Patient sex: M
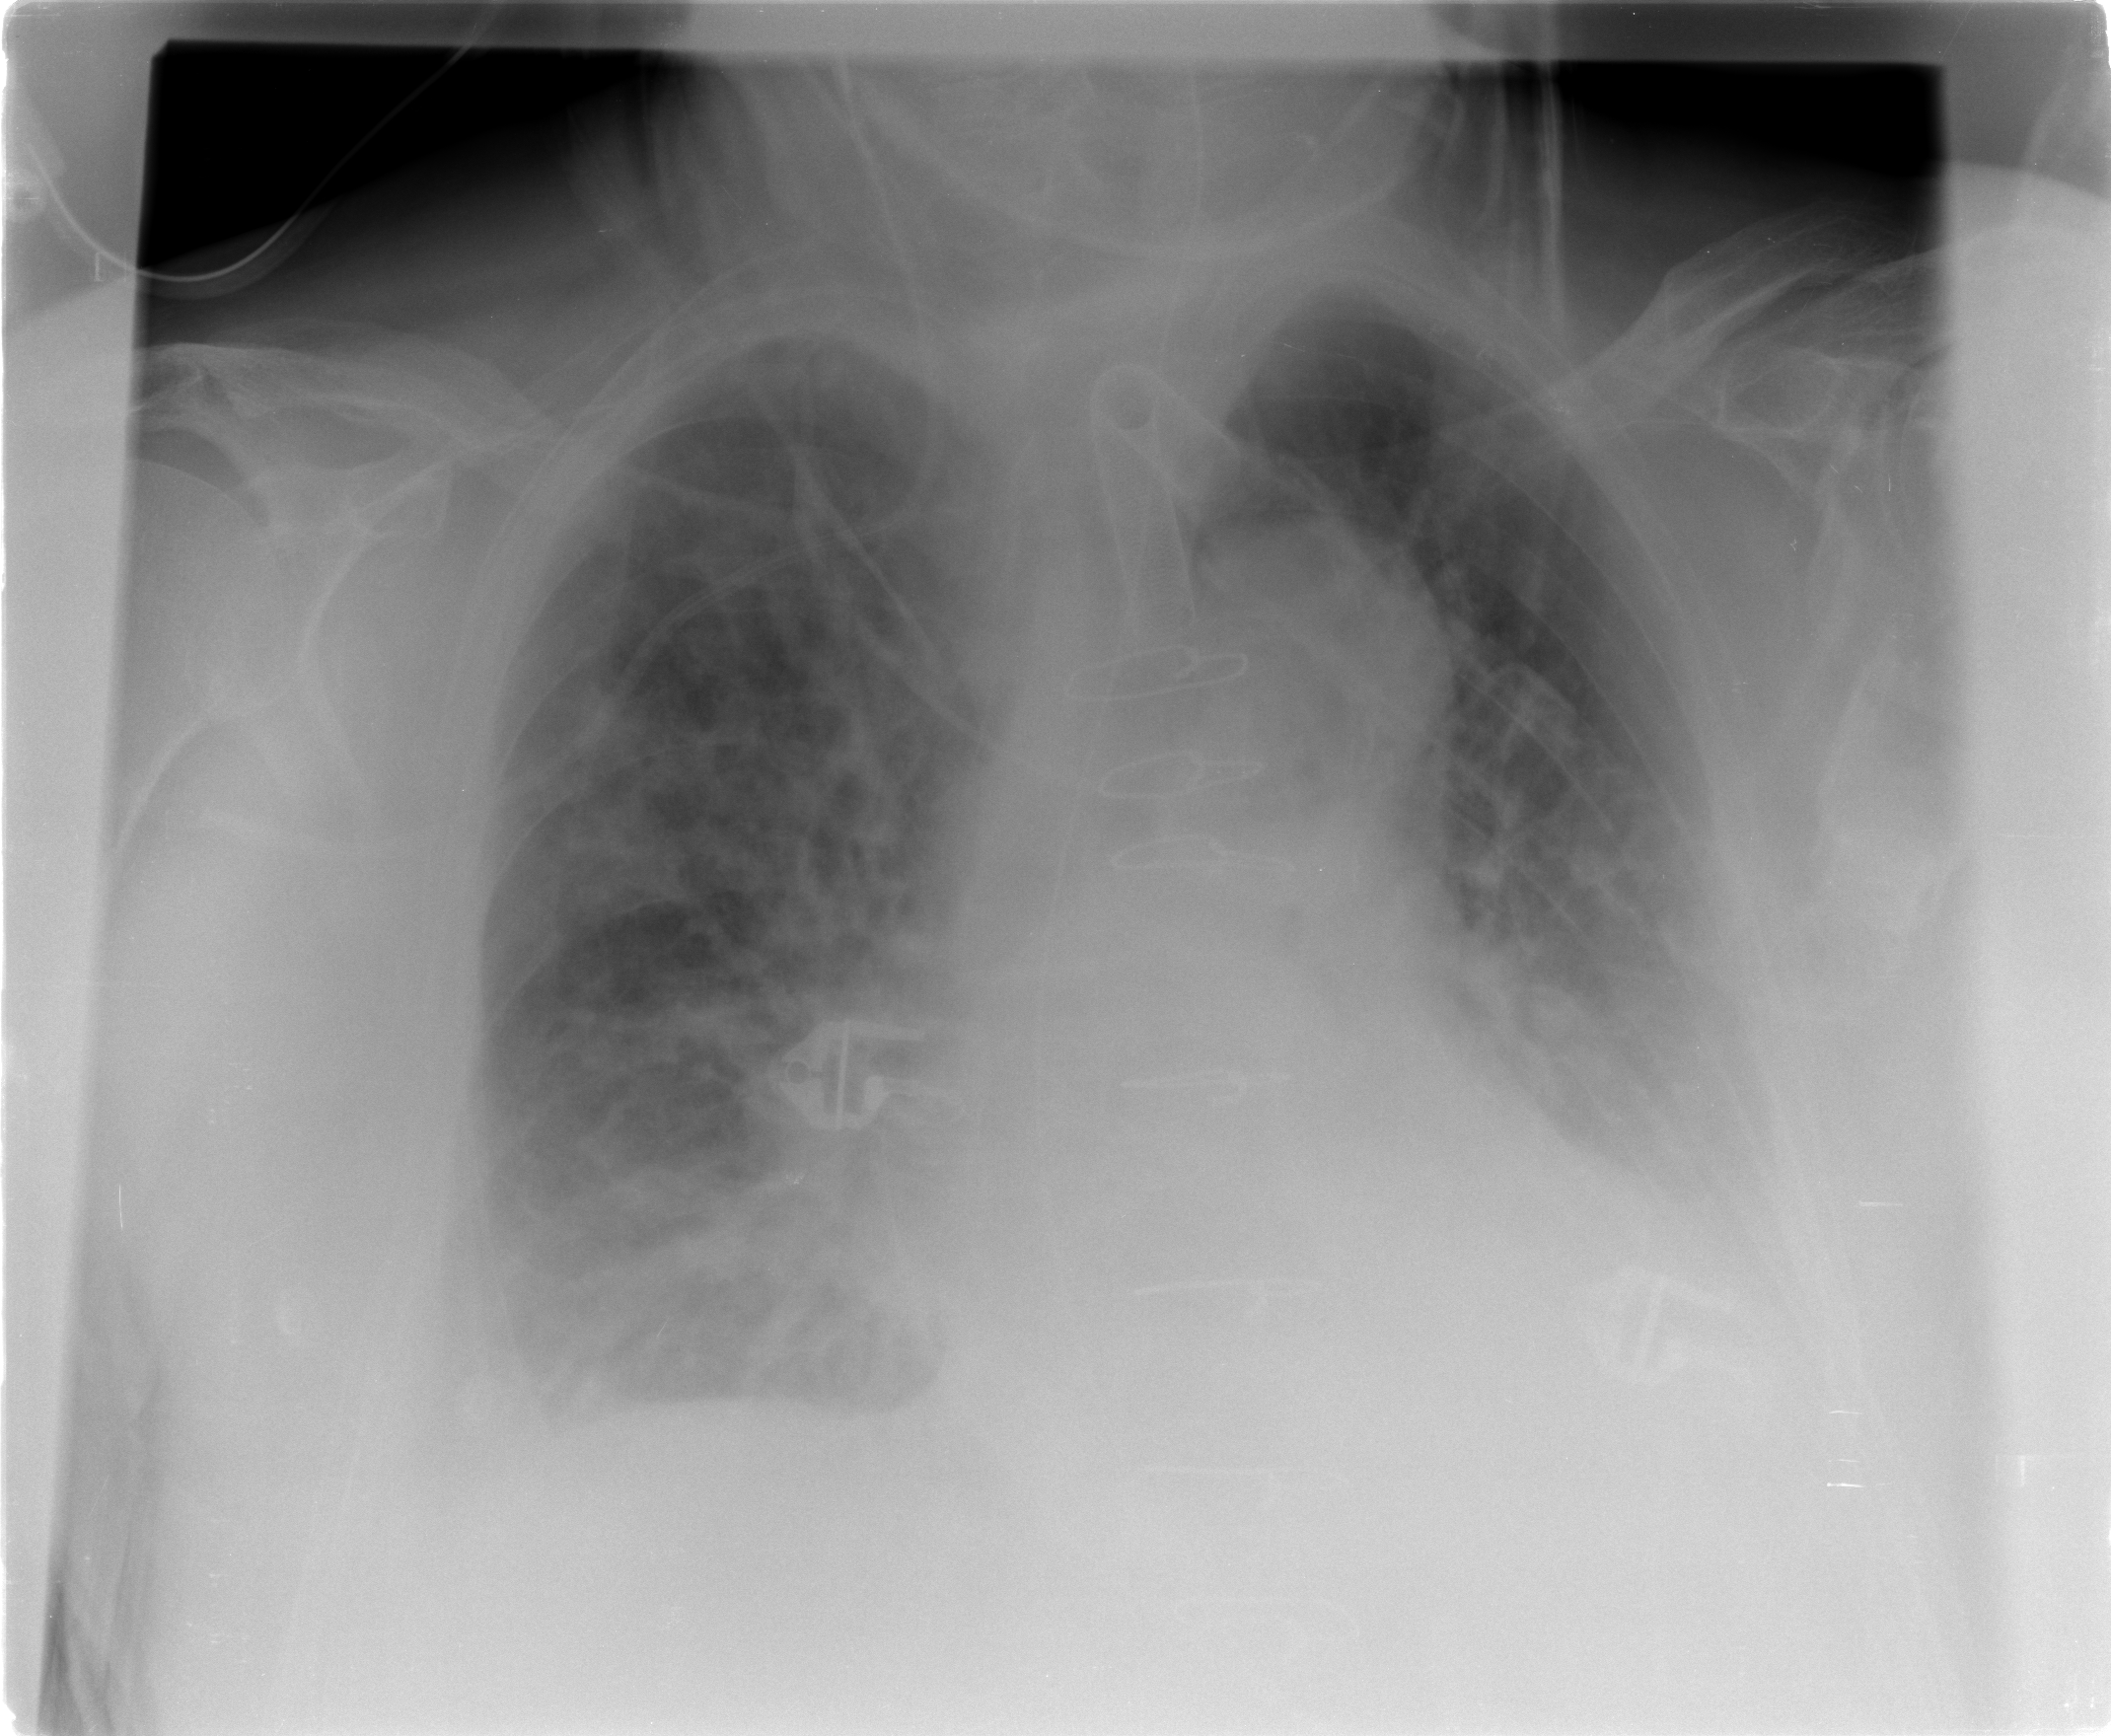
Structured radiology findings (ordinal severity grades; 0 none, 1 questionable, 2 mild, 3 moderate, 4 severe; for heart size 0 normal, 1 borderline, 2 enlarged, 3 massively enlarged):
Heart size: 1
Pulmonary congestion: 3
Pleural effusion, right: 2
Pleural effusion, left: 2
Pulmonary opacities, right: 3
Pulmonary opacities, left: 2
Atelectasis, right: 2
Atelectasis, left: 2